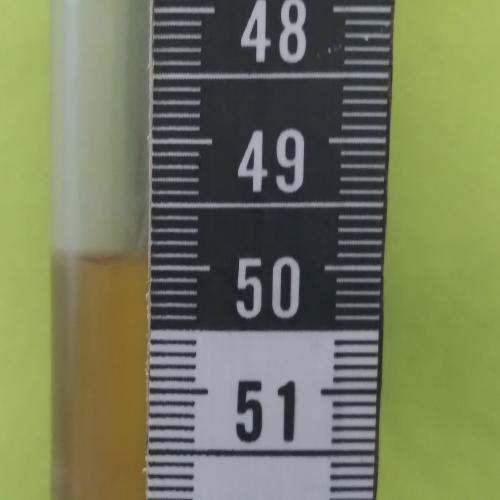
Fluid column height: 49.9 cm